Question: I have a line chart with a defined axis range, and am plotting points as part of the line that lie on the axis. By default the points and the line segments that lie on the axis are clipped, as shown in the below screen shot;

My code is as below;
'''
package com.jtech;
import javafx.application.Application;
import javafx.event.EventHandler;
import javafx.scene.Node;
import javafx.scene.Scene;
import javafx.scene.chart.Axis;
import javafx.scene.chart.LineChart;
import javafx.scene.chart.NumberAxis;
import javafx.scene.chart.XYChart;
import javafx.scene.input.MouseEvent;
import javafx.stage.Stage;
public class ShowSymbol extends Application {
@Override
public void start(Stage stage) {
final NumberAxis xAxis = new NumberAxis(0,4,1);
final NumberAxis yAxis = new NumberAxis(0,10,2);
final LineChart<Number, Number> lineChart = new LineChart<>(xAxis, yAxis);
XYChart.Series series = new XYChart.Series();
final XYChart.Data d1 = new XYChart.Data(0.0, 0.0);
final XYChart.Data d2 = new XYChart.Data(0.5, 2.0);
final XYChart.Data d3 = new XYChart.Data(1.0, 2.5);
final XYChart.Data d4 = new XYChart.Data(1.5, 3.5);
final XYChart.Data d5 = new XYChart.Data(2.0, 10.0);
final XYChart.Data d6 = new XYChart.Data(2.5, 10.0);
final XYChart.Data d7 = new XYChart.Data(3.0, 0.0);
final XYChart.Data d8 = new XYChart.Data(3.5, 0.0);
final XYChart.Data d9 = new XYChart.Data(4.0, 8.0);
series.getData().addAll(d1,d2,d3,d4,d5,d6,d7,d8,d9);
lineChart.getData().add(series);
lineChart.setLegendVisible(false);
final Scene scene = new Scene(lineChart, 400, 300);
scene.getStylesheets().add(getClass().getResource("/css/show.css").toExternalForm());
stage.setScene(scene);
stage.show();
}
public static void main(String[] args) {
launch(args);
}
}
'''
where the style sheet contains;
'''
.chart-series-line { -fx-stroke: grey; -fx-stroke-width: 4.0px; -fx-effect: null; }
.chart-line-symbol {
-fx-background-color: #860061, white;
-fx-background-insets: 0, 2;
-fx-background-radius: 0;
-fx-padding: 4px;
}
'''
I would like to keep the axis range as specified (0->4 and 0->10), but show the complete segments of the symbols and lines that lie on them. Is this possible?
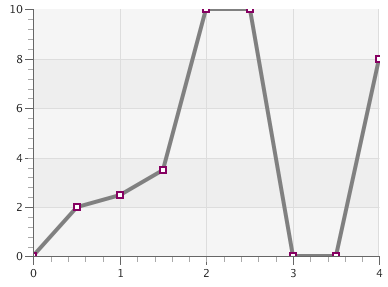
Answer: The problem you are facing is that the plot area is clipped. Code excerpt from XYChart.java:
'''
private final Group plotArea = new Group(){
@Override public void requestLayout() {} // suppress layout requests
};
private final Group plotContent = new Group();
private final Rectangle plotAreaClip = new Rectangle();
public XYChart(Axis<X> xAxis, Axis<Y> yAxis) {
...
getChartChildren().addAll(plotBackground,plotArea,xAxis,yAxis);
...
plotArea.setClip(plotAreaClip);
...
}
'''
A solution might be to simply disable the clip. But that most probably will give you other troubles (line overlapping, etc). Nontheless, since there is no proper API for this, here's a quick & dirty way about how you could disable the clipping:
'''
Region chartContent = (Region) lineChart.lookup(".chart-content");
for( Node node: chartContent.getChildrenUnmodifiable()) {
if( node instanceof Group) {
Group plotArea= (Group) node;
plotArea.setClip(null);
}
}
'''
It'll look like this then:

Bottom line: You're better off with implementing your own chart (e. g. use and change the source of LineChart and XYChart) that supports this feature. Or you <URL> for a proper solution.